Brain MRI, modality: hrT2
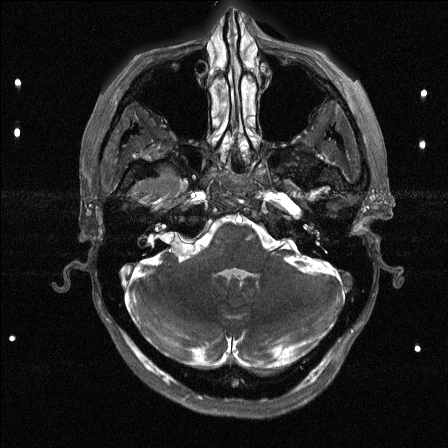